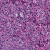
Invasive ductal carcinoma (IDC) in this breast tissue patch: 1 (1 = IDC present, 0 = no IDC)